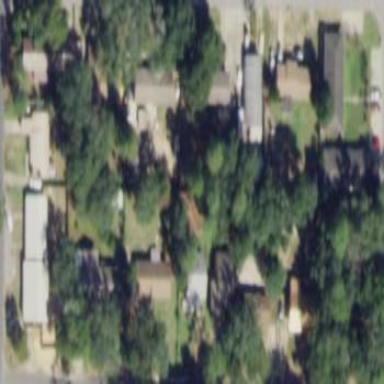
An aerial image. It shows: Residential area consisting of single-family homes.